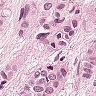
Metastatic tissue present: yes